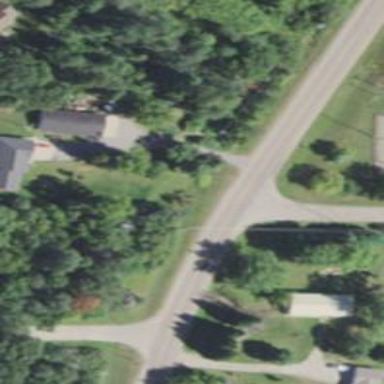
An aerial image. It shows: Tertiary road.